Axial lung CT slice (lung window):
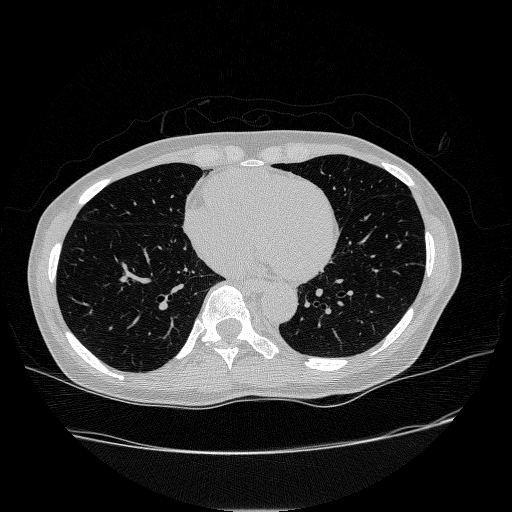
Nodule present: no